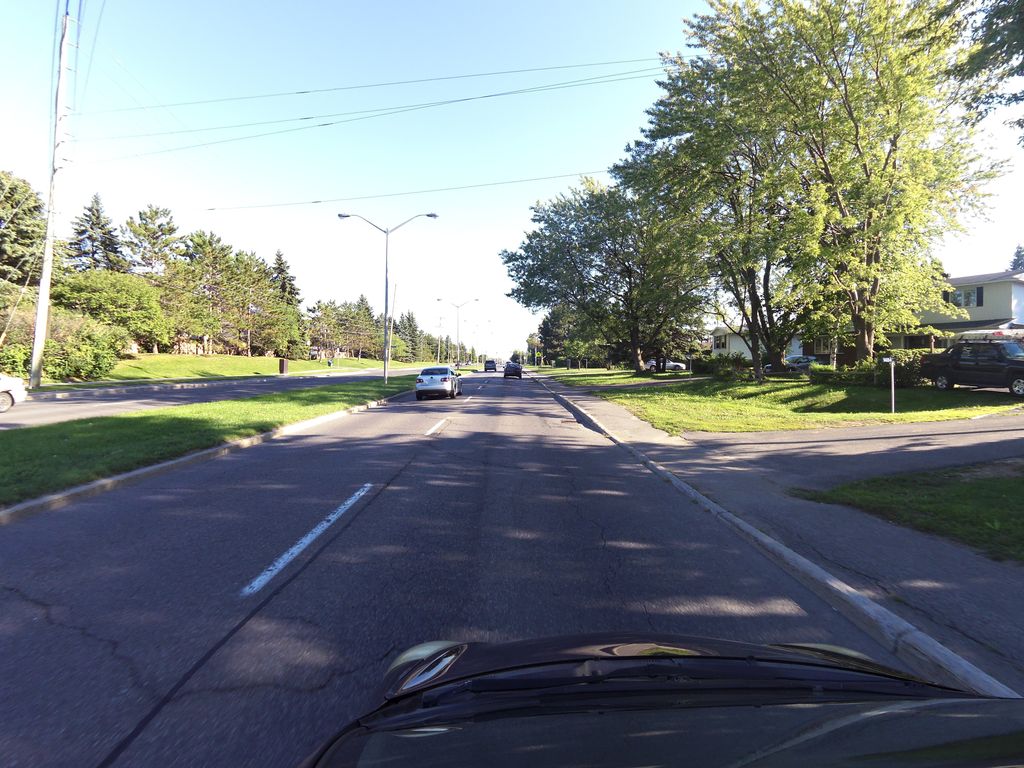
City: ottawa-gatineau